Interaction volume radius: 10 \u00c5
Interaction volume height: 15 \u00c5
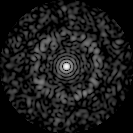
Disorder parameter: 0.8338